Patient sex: M
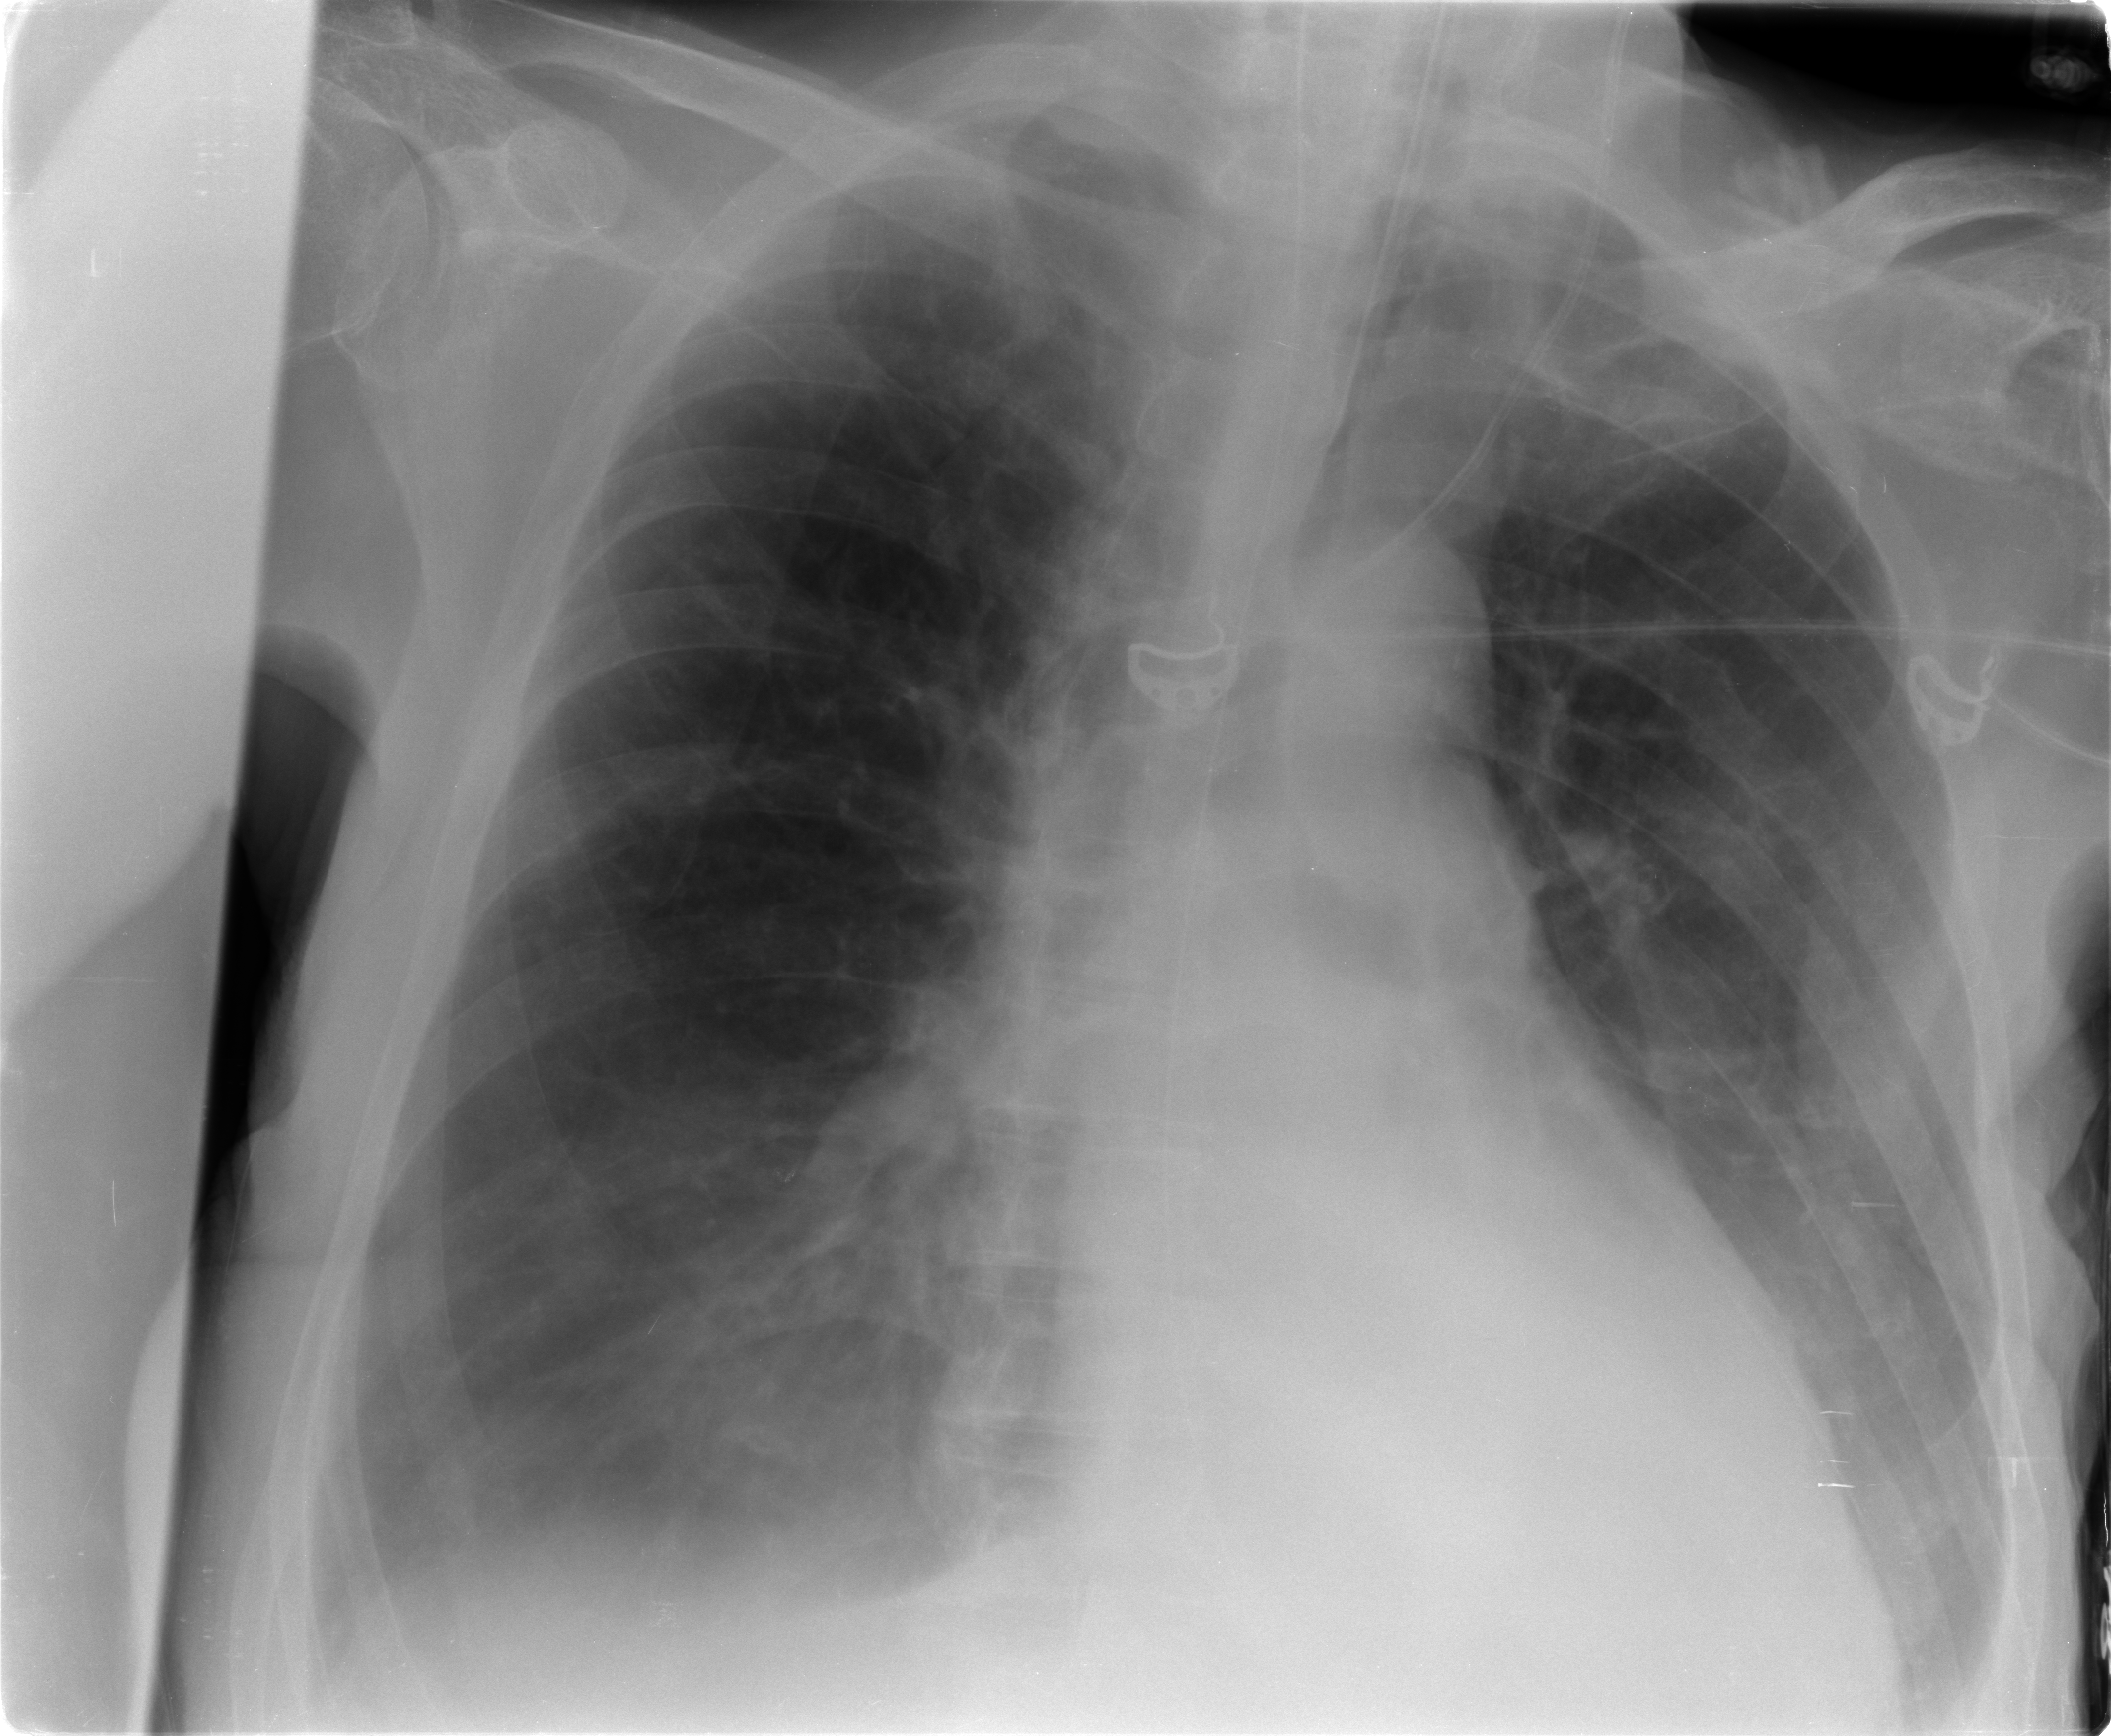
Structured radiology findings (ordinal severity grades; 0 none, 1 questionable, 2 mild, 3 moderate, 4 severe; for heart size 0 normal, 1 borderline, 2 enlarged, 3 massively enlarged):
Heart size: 1
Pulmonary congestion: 2
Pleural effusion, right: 2
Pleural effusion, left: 2
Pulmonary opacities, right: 2
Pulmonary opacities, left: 2
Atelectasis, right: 2
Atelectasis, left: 2